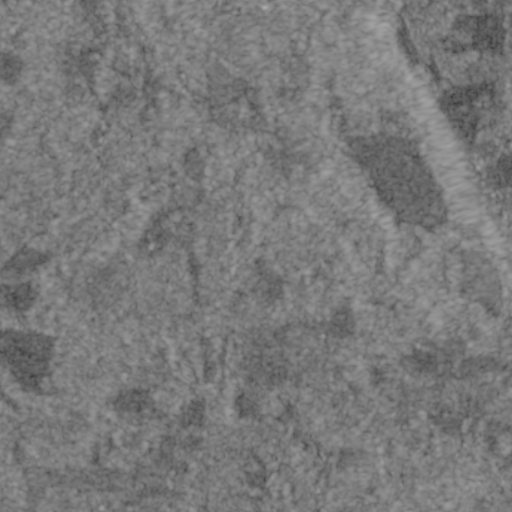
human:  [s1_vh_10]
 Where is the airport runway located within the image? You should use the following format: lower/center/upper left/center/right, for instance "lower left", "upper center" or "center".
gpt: The airport runway is located in the lower center of the image.
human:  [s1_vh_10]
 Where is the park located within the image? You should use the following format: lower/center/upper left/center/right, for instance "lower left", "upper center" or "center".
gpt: The park is located in the upper right of the image.
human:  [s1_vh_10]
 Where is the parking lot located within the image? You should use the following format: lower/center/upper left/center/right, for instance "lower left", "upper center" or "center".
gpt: The parking lot is located in the upper right of the image.
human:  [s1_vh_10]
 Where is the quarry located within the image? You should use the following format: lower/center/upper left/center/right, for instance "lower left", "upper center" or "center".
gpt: There is no quarry in the image.

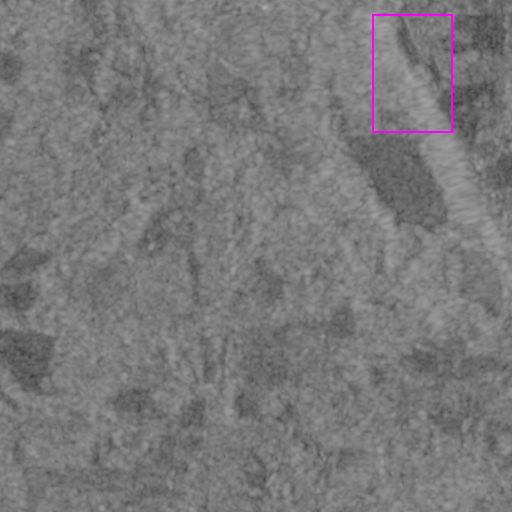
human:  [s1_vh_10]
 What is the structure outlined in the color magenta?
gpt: The structure outlined in magenta is a park.
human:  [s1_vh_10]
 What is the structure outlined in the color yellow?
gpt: There is no yellow outline.